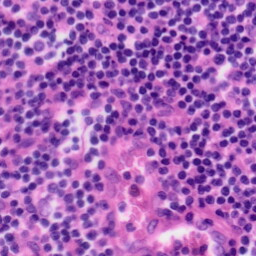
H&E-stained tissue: Tonsil